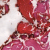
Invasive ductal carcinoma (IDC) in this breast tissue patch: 0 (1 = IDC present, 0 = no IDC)